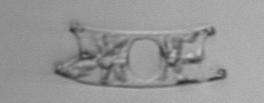
Label: Eucampia